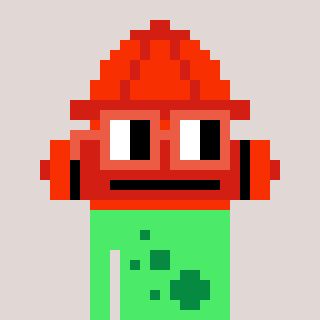
a pixel art character with square orange glasses, a fire hydrant-shaped head and a teal-colored body on a warm background